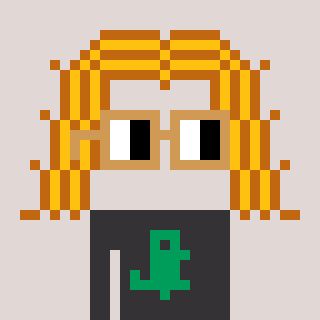
a pixel art character with square brown glasses, a hair-shaped head and a grayscale-colored body on a warm background